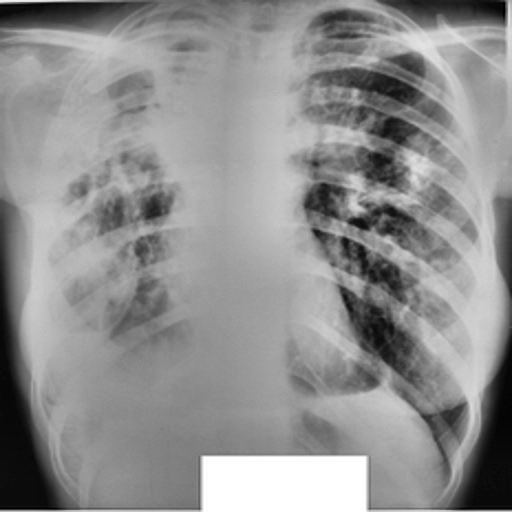
Finding: TUBERCULOSIS